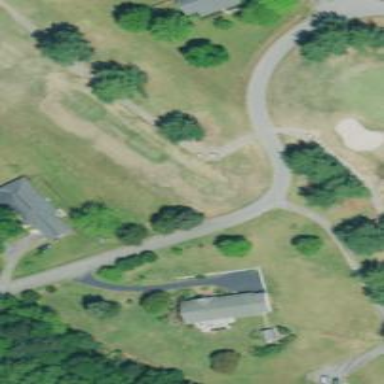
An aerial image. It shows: Path for both road and golf.